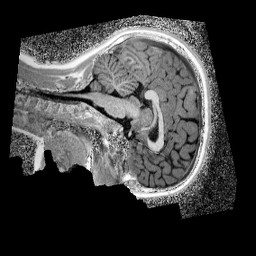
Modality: UNIT1_denoised
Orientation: sagittal
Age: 11
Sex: female
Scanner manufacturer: siemens
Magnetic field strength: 3 T
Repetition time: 4 s
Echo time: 0.00299 s